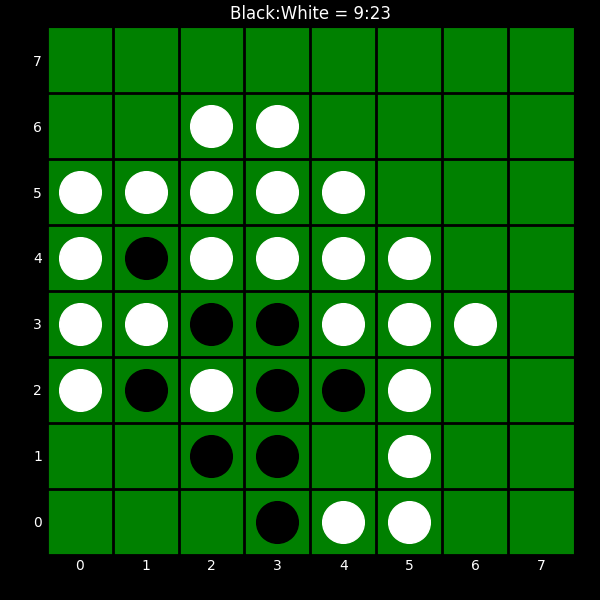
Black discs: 9
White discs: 23